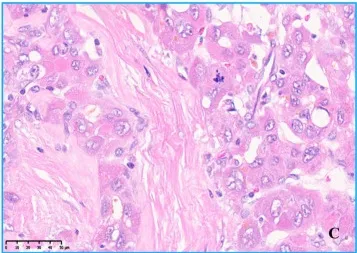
Hematoxylin and eosin staining was observed under microscope. (C) The neoplastic hepatocytes have abundant deep eosinophilic cytoplasm, large nuclei, prominent nucleoli, and mitotic figures, original magnification x400.
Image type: pathology (h&e)